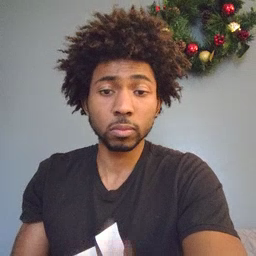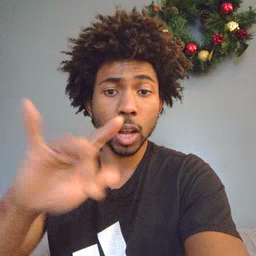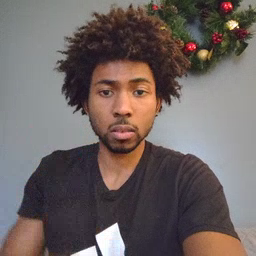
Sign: empty